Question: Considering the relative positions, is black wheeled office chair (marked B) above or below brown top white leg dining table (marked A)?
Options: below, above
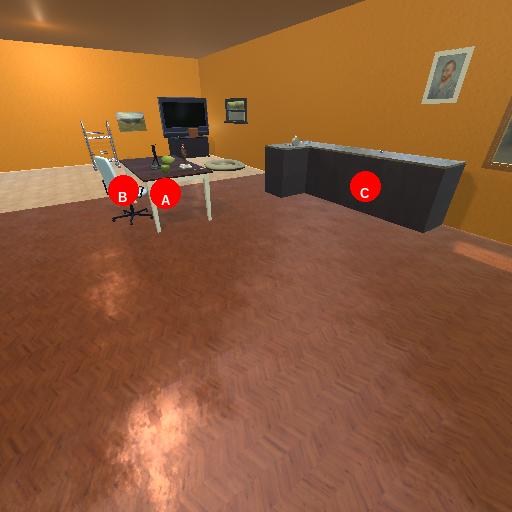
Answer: below